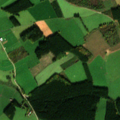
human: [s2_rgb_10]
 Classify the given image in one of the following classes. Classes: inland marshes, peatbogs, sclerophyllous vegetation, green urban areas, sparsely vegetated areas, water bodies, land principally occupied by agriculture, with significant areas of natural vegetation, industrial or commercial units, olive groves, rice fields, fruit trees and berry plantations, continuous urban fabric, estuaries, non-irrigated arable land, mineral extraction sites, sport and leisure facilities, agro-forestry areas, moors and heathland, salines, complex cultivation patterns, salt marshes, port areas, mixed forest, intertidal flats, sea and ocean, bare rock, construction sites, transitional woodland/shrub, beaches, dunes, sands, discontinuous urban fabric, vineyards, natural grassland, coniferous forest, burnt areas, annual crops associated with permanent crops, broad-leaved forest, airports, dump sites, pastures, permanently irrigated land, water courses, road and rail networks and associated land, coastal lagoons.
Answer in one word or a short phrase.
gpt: pastures, complex cultivation patterns, land principally occupied by agriculture, with significant areas of natural vegetation, coniferous forest, mixed forest